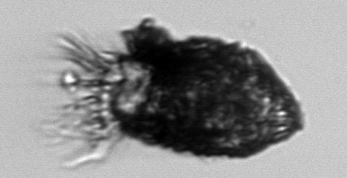
Label: Stenosemella_pacifica